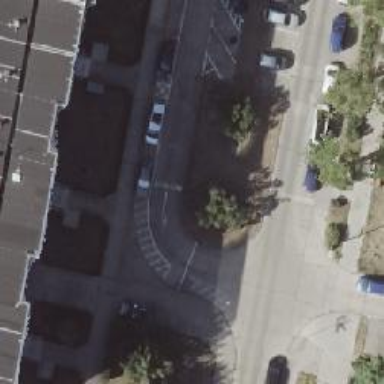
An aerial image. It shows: Concrete parking aisle with separate sidewalk. The area serves as service road.